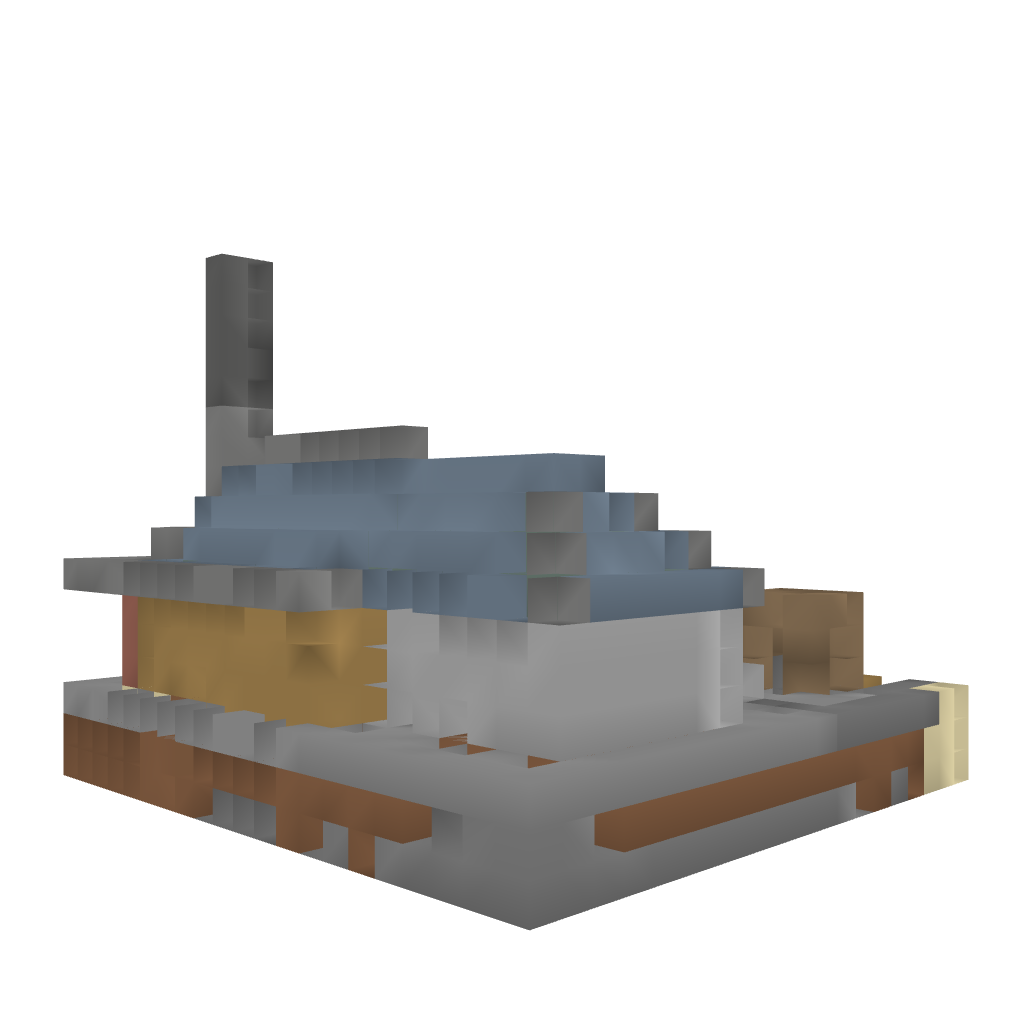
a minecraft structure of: Cozy house